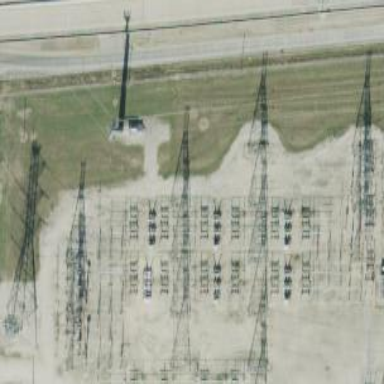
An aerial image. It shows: Switch for power supply.